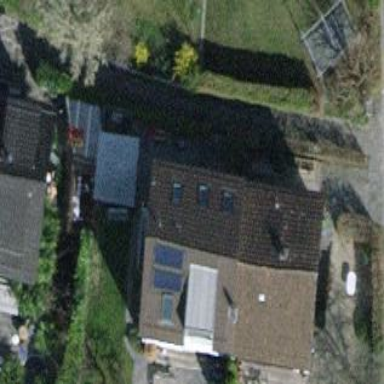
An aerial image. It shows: Semi-detached house.